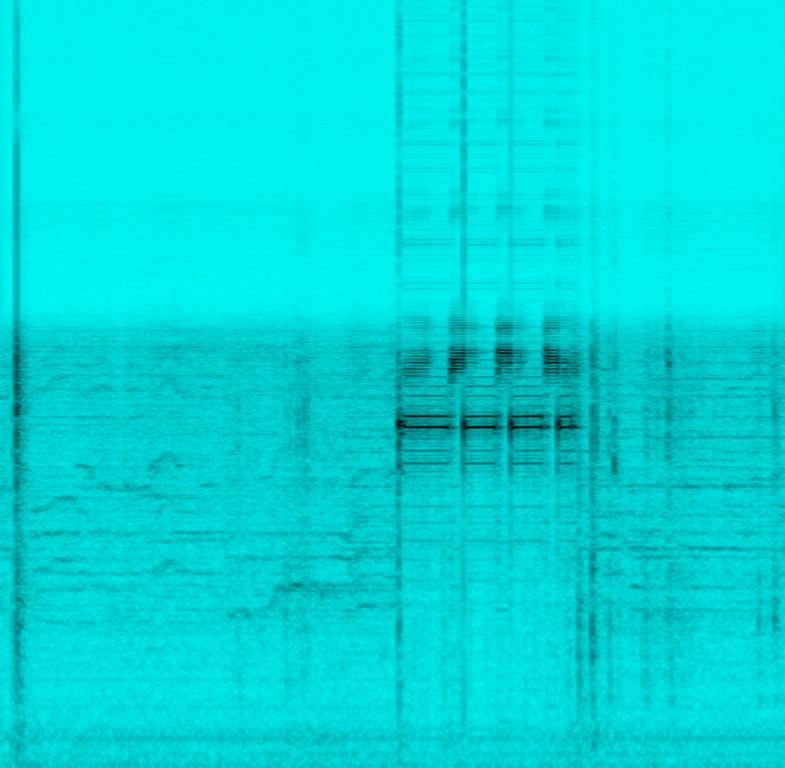
This is the noise of a fire alarm with rock music faintly playing in the background. The rock music piece has a shouting vocal, electric guitar and drums. The fire alarm makes a very disturbing sound.